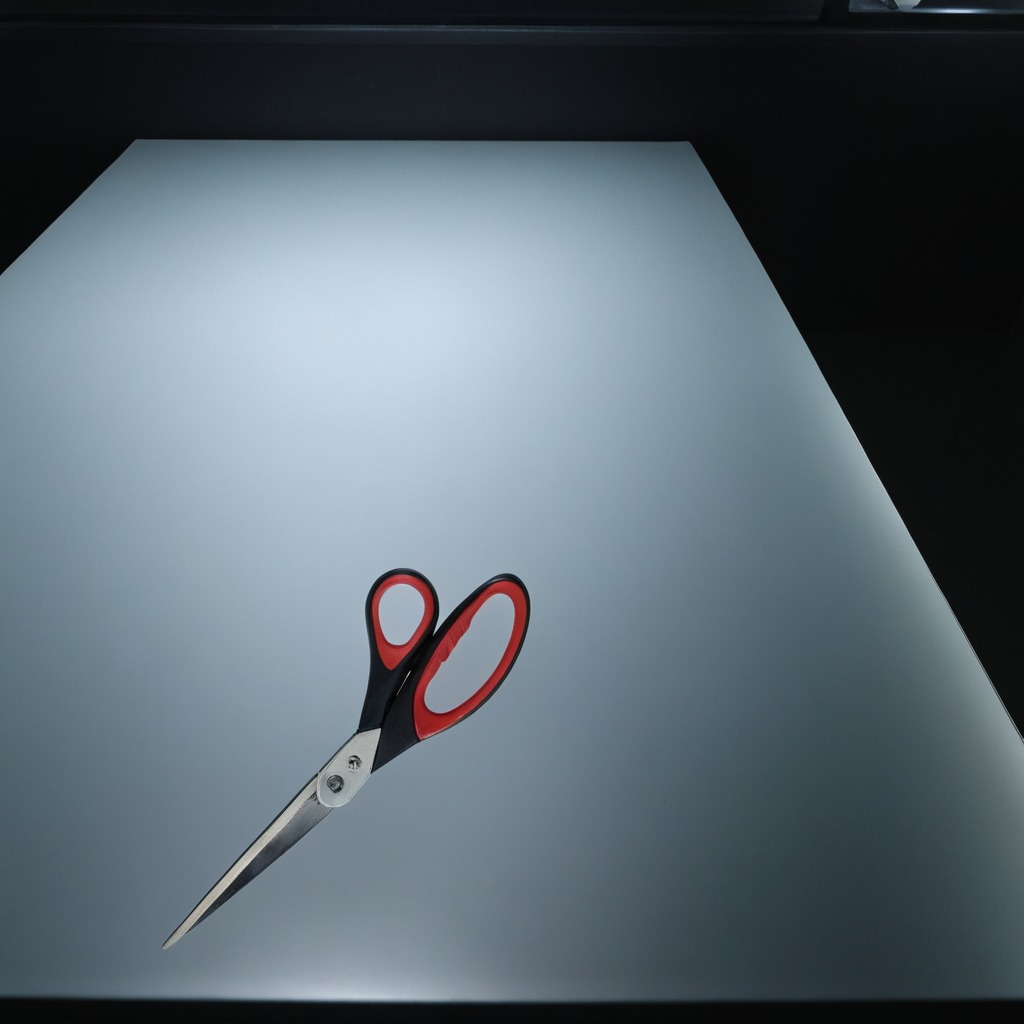
A scissor is lying on the table.